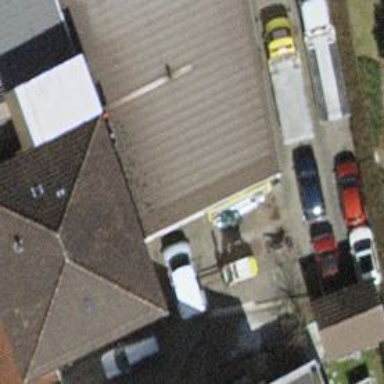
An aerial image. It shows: Building that serves as fuel station.